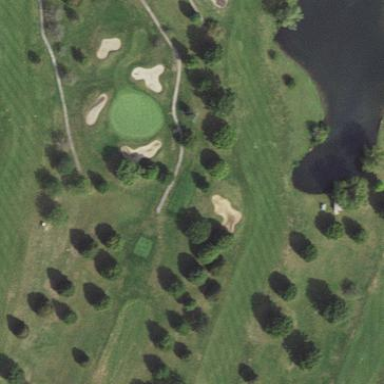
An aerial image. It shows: Golf fairway surrounded by grass.